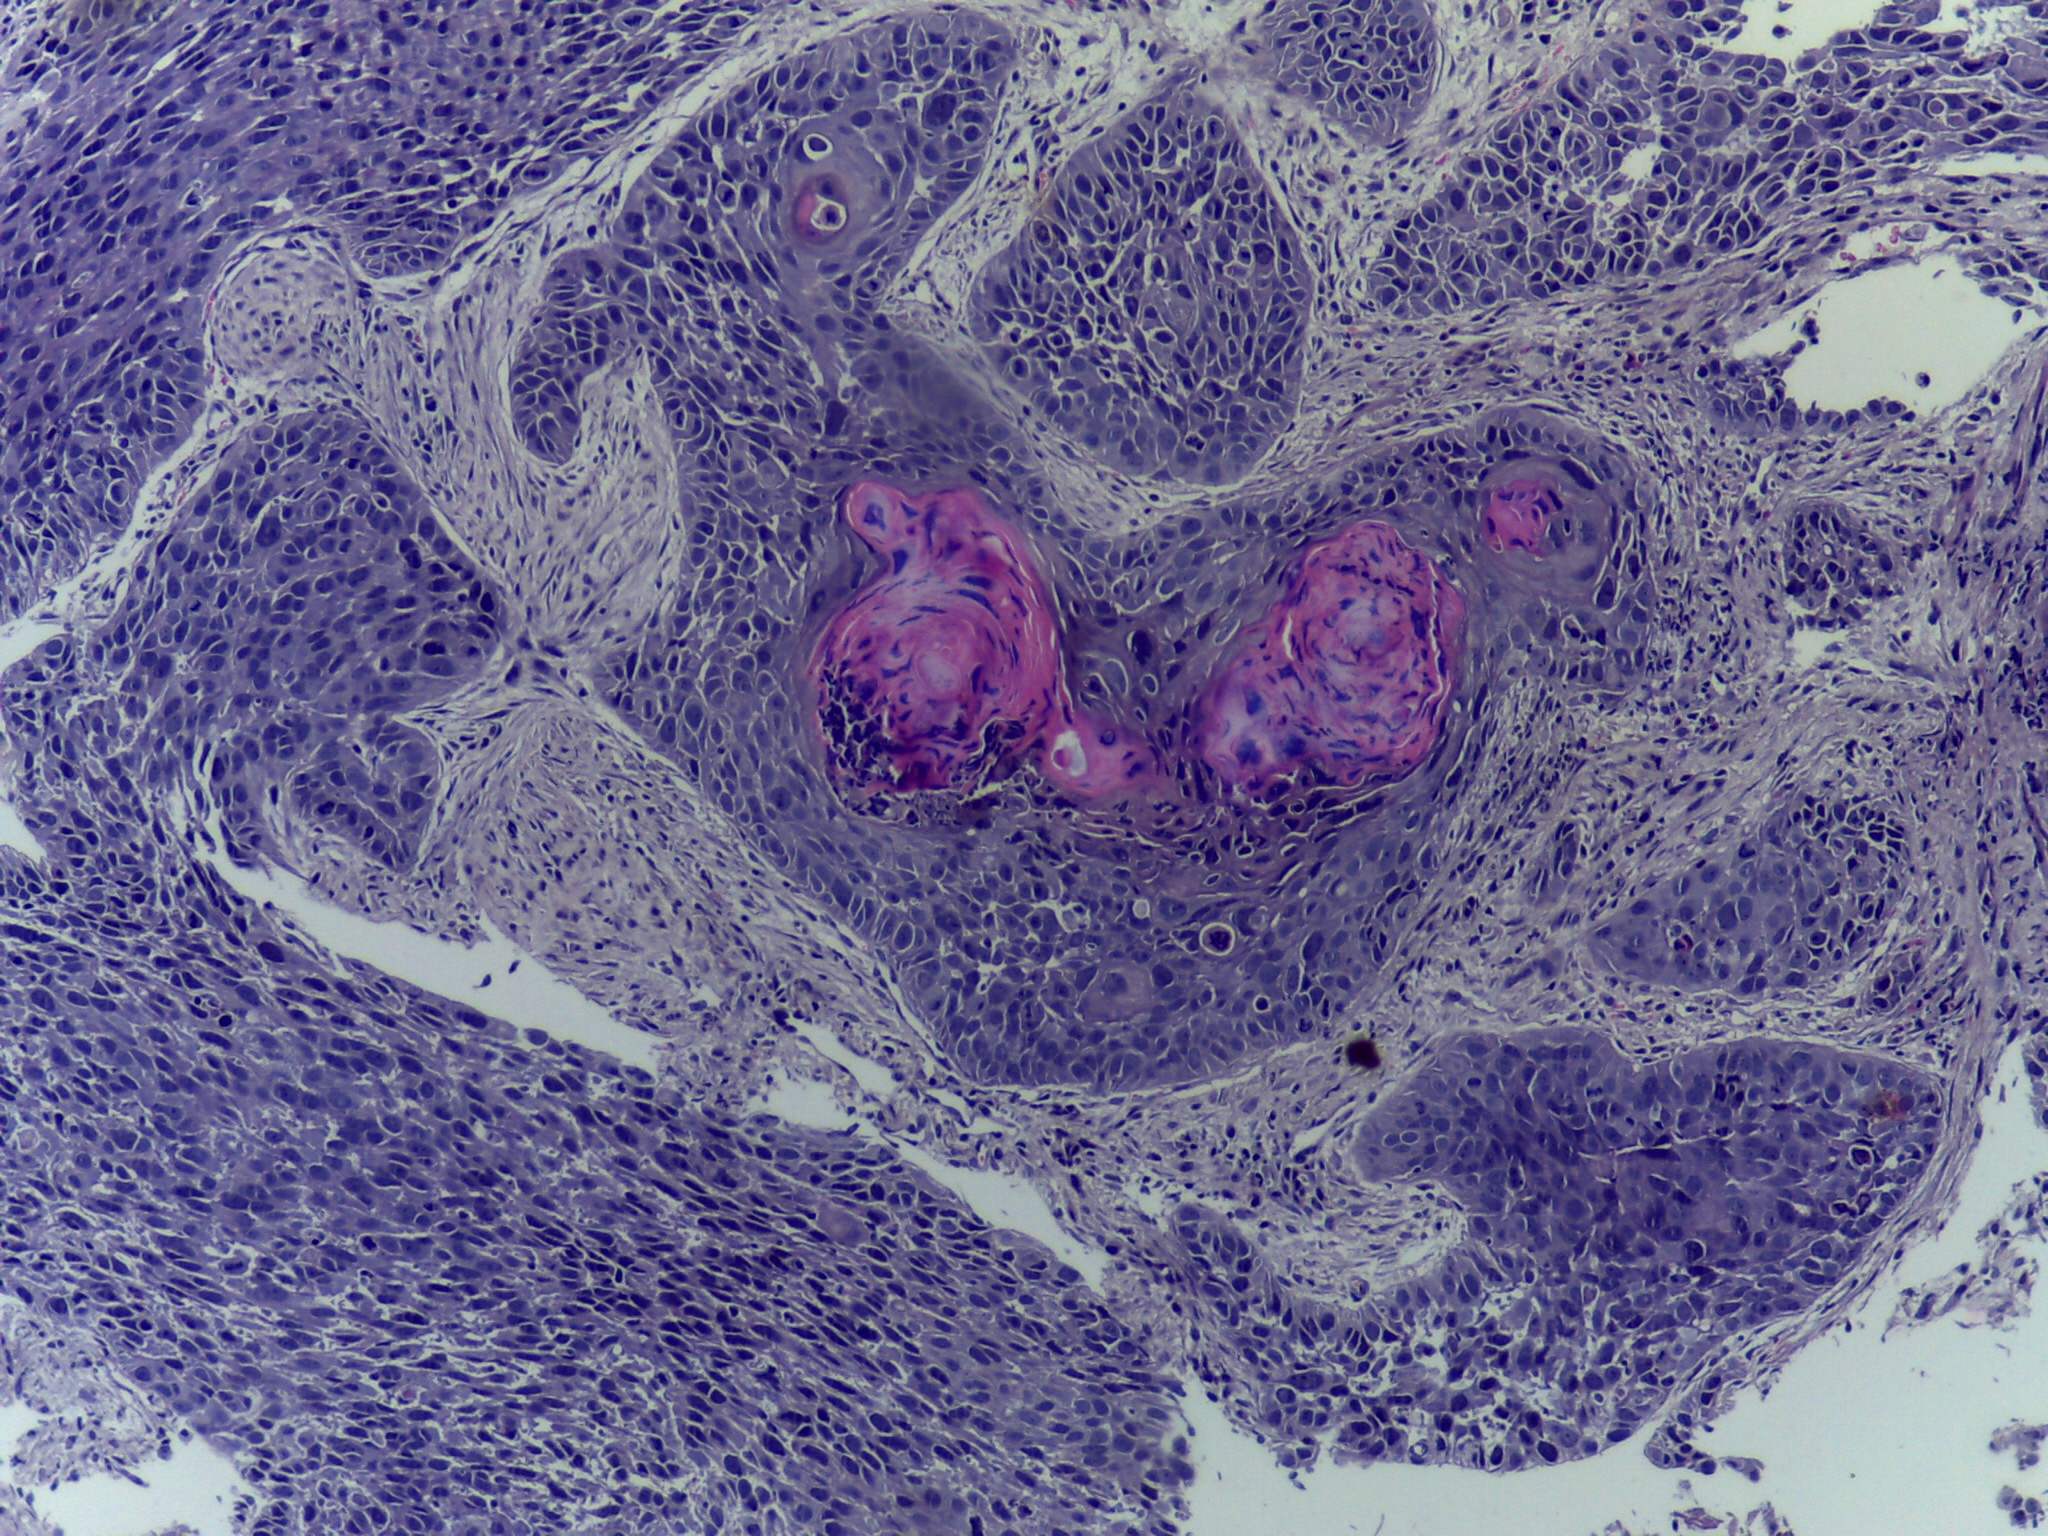
Diagnosis: OSCC